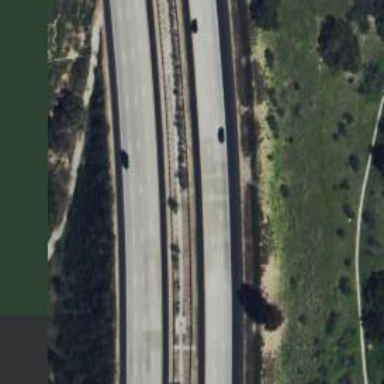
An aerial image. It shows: Motorway.